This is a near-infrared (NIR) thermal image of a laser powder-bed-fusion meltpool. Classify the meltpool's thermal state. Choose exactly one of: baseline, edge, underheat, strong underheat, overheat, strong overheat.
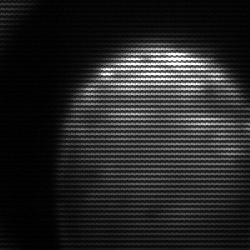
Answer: edge